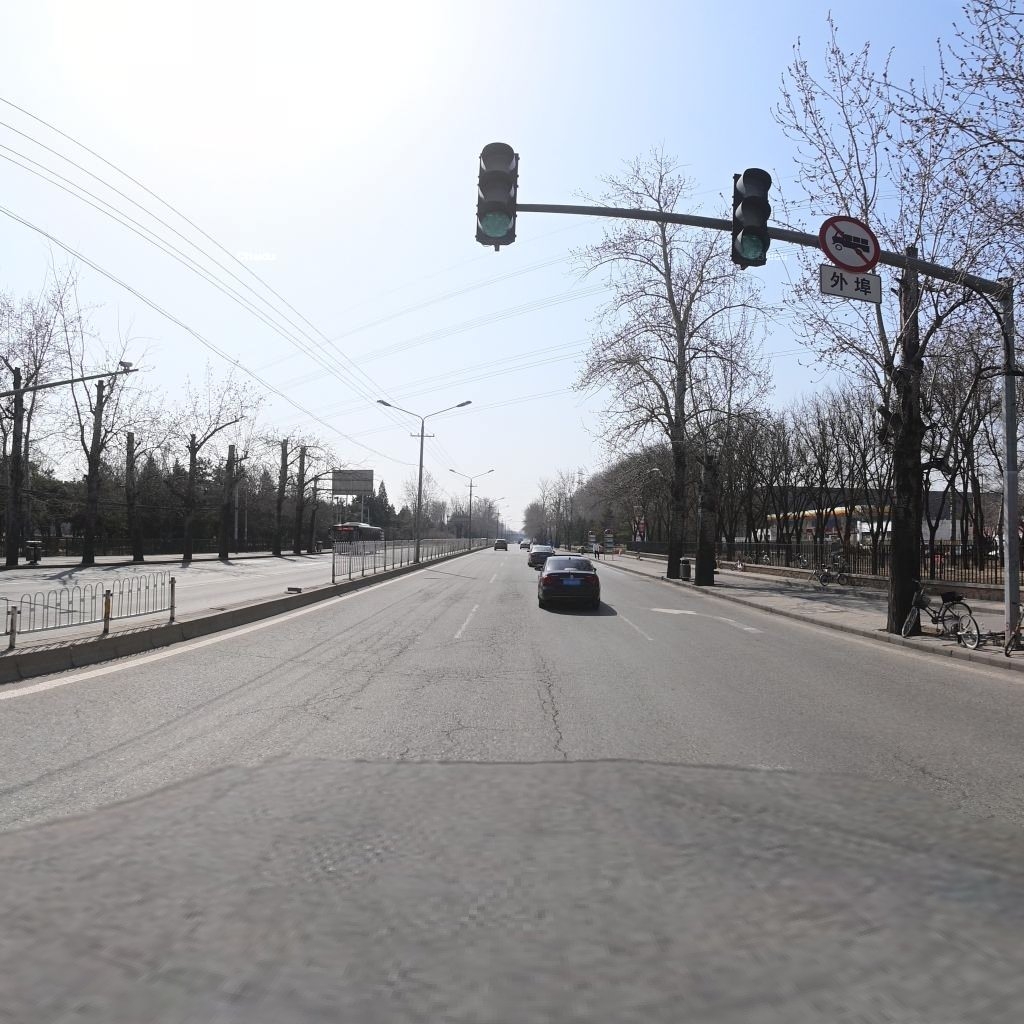
Region: Chaoyang
Road damage annotations: alligator crack, alligator crack